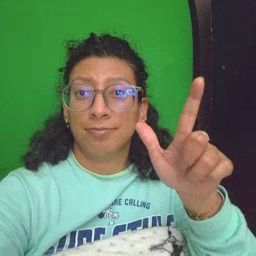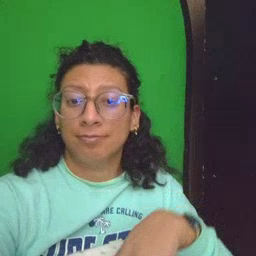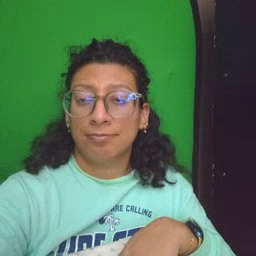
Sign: wake